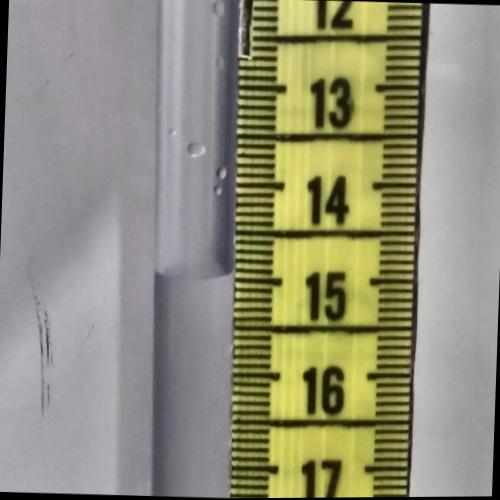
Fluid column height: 14.9 cm